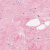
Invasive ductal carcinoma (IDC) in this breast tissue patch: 0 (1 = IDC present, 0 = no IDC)